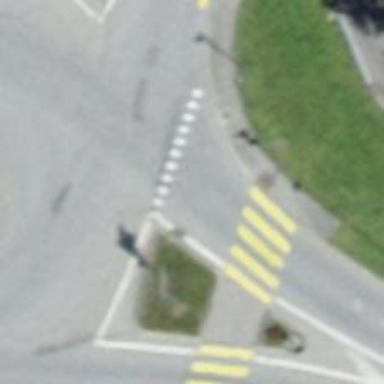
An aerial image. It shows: Road with "give way" sign.